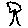
Label: tree